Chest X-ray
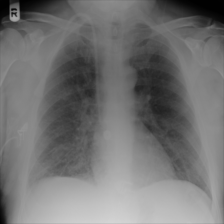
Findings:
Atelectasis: negative
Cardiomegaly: negative
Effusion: negative
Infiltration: positive
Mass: negative
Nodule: negative
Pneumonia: negative
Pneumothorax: negative
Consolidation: negative
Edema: positive
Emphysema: negative
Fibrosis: negative
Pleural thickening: negative
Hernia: negative